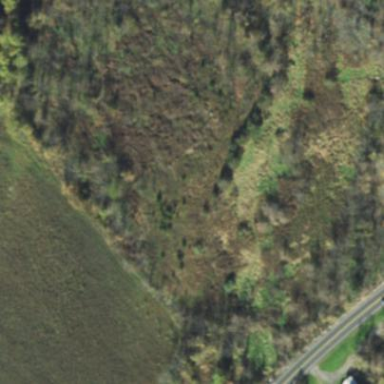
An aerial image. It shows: Patch of scrub vegetation.